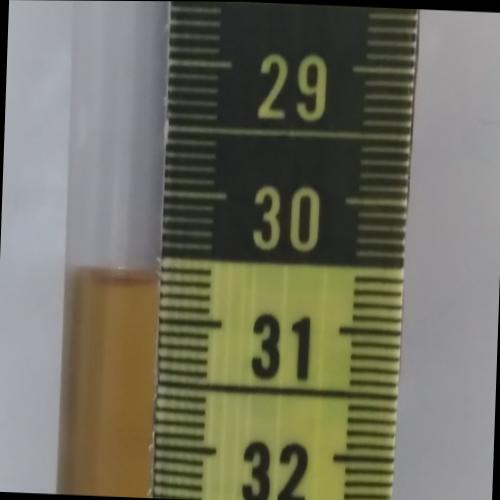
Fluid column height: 30.7 cm